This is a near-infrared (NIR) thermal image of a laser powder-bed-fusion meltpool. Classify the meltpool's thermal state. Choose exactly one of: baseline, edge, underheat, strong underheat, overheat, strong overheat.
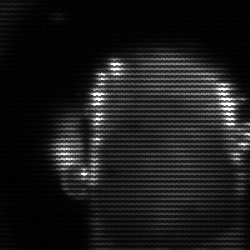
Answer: baseline